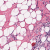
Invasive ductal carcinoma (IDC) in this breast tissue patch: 1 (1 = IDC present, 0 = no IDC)